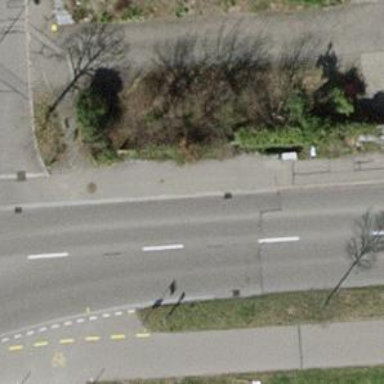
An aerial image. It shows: Bus stop with platform for public transport.